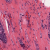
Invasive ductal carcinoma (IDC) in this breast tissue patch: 1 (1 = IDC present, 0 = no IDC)